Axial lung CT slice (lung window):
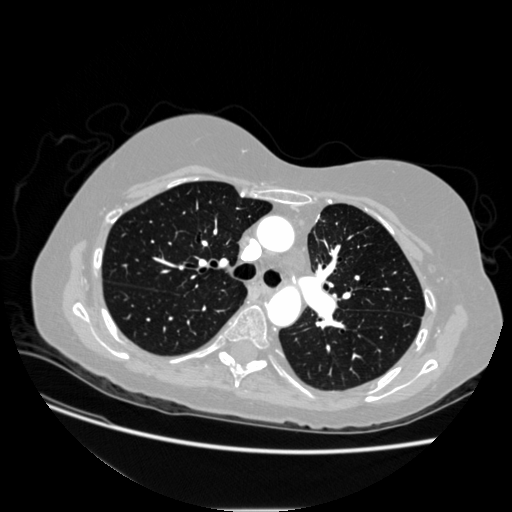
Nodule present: no